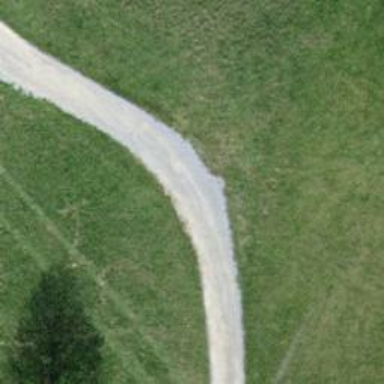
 graded as grade 1. It is categorized as service road."